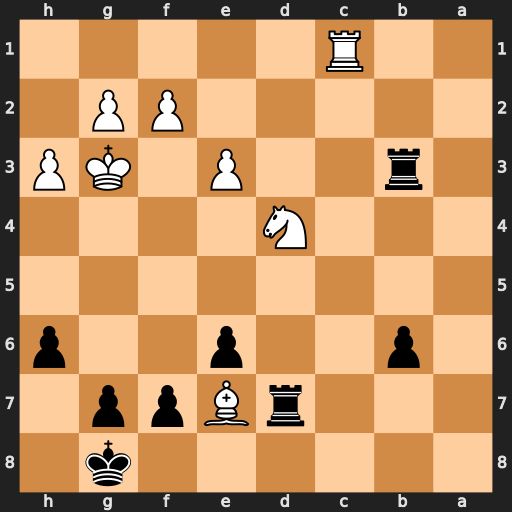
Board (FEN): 6k1/3rBpp1/1p2p2p/8/3N4/1r2P1KP/5PP1/2R5
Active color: b
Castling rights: -
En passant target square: -
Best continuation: Rxd4 Rc8+ Kh7